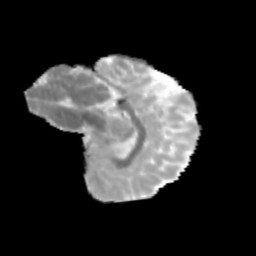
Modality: MD
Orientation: sagittal
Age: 14
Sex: female
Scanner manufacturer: siemens
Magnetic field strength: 3 T
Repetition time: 3.8 s
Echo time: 0.07 s